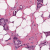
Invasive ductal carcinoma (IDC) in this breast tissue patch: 1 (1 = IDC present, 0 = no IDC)